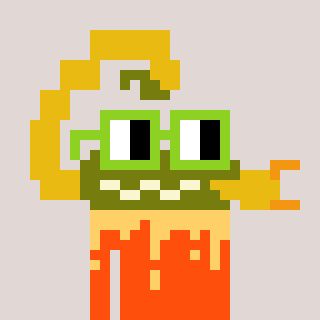
a pixel art character with square light green glasses, a scorpion-shaped head and a orange-colored body on a warm background